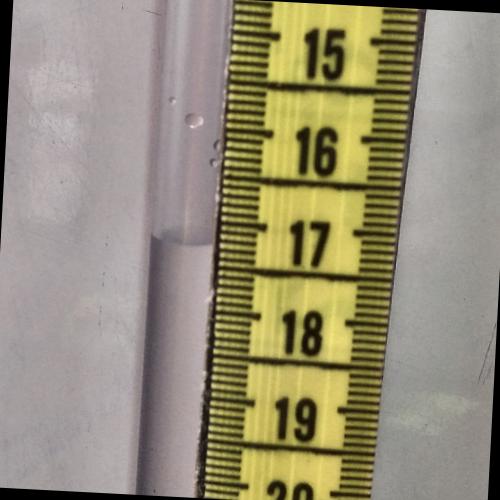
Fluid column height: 17.2 cm